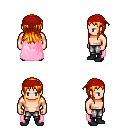
a pixel art fantasy rpg character, male body template, human, light skin, pink cape, metal pants, light blonde unkempt hairstyle, red bandana, black shoes, four views (front, back, left, right), 2x2 character sprite sheet, small pixel art, hard edges, no anti-aliasing